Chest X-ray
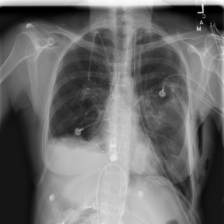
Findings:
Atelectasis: negative
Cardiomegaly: negative
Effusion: negative
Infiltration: negative
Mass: negative
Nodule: negative
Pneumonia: negative
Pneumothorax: positive
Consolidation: negative
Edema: negative
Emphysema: negative
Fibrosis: negative
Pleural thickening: negative
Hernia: negative